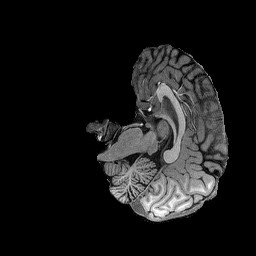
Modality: T1w
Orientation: axial